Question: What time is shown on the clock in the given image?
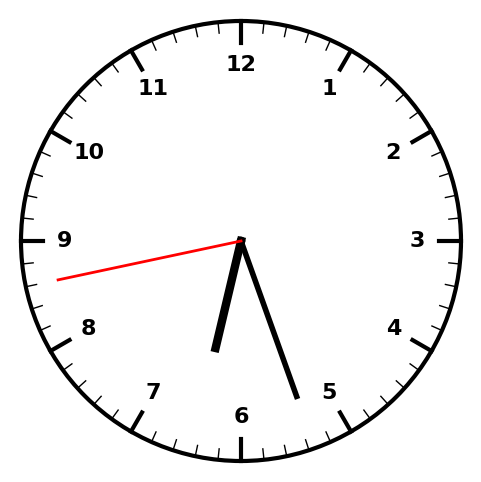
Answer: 06:26:43